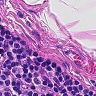
Metastatic tissue present: no